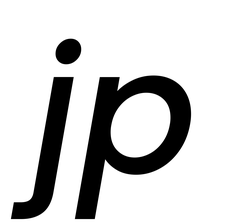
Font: Poppins-MediumItalic